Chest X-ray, AP view. Patient: 16 years old, sex M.
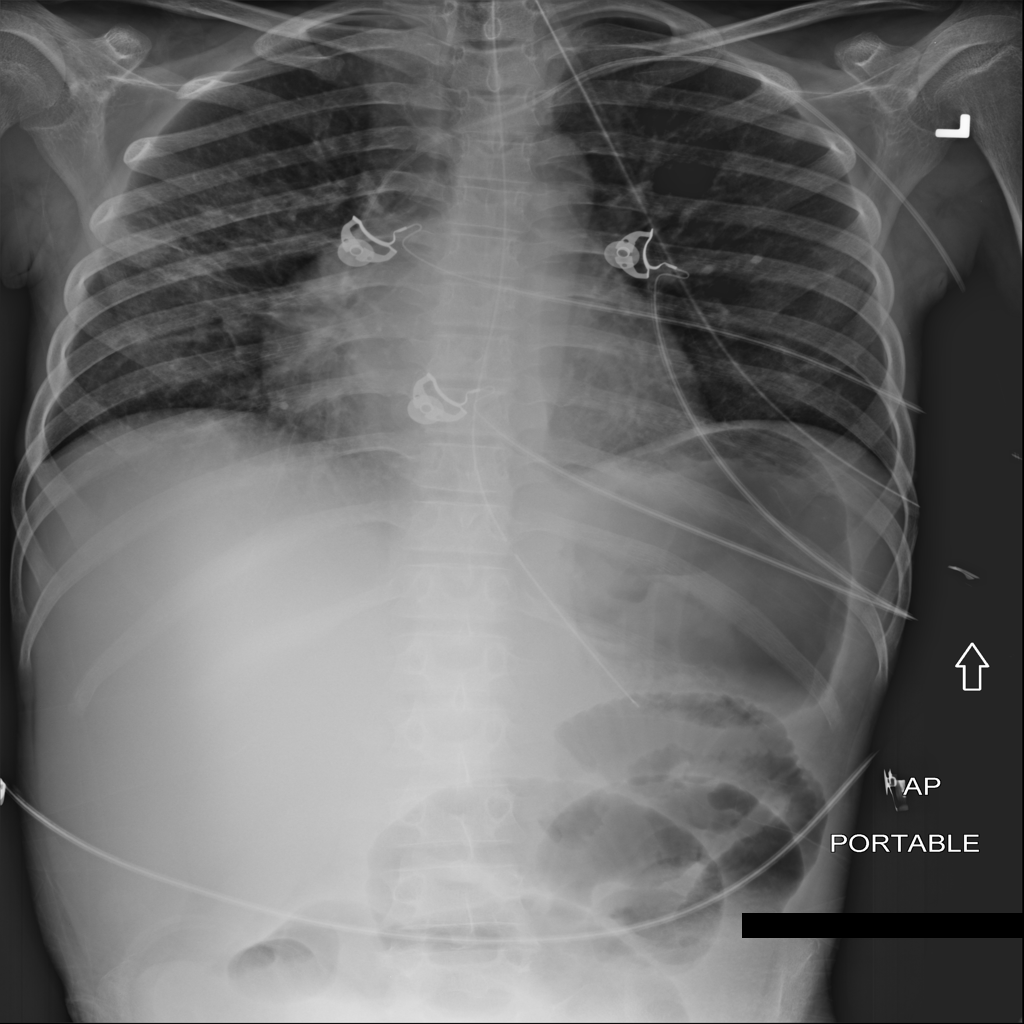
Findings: Infiltration, Nodule